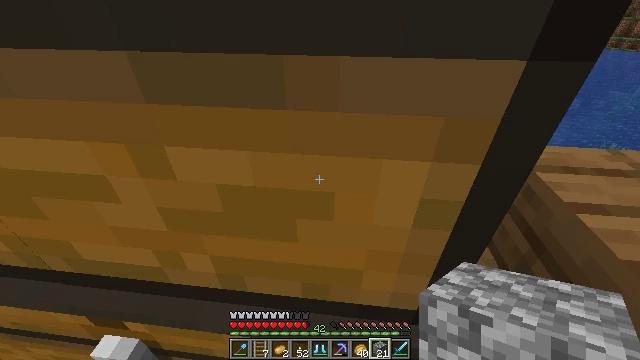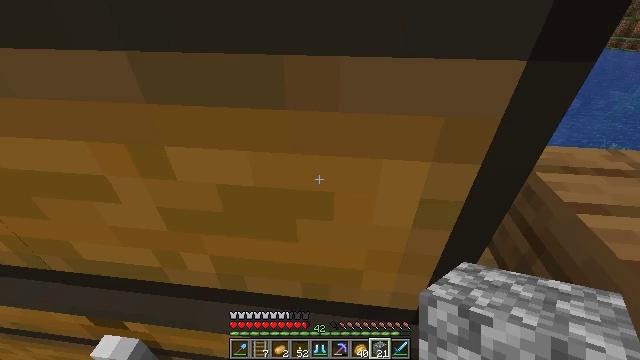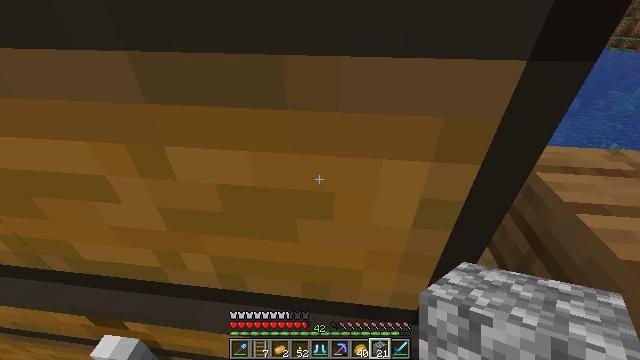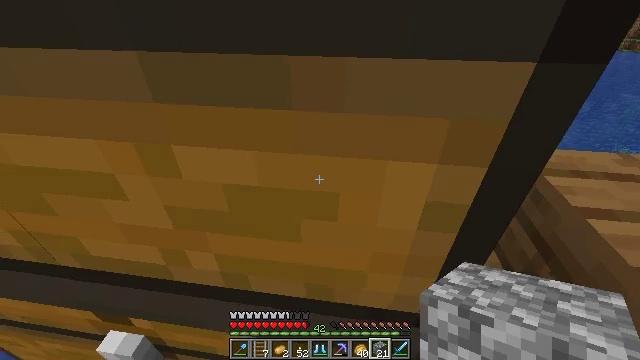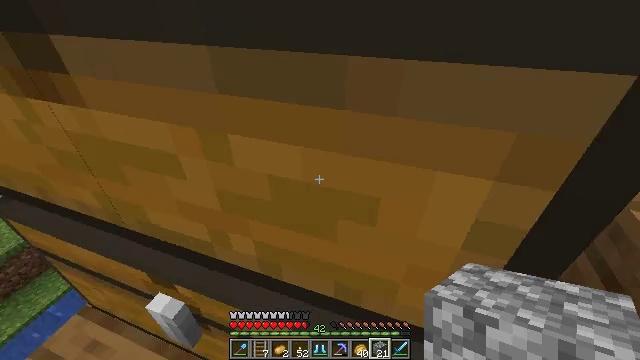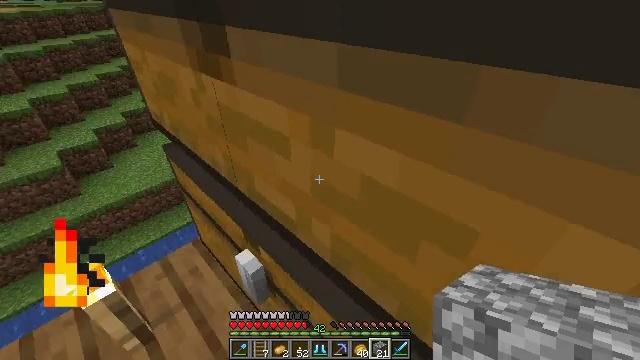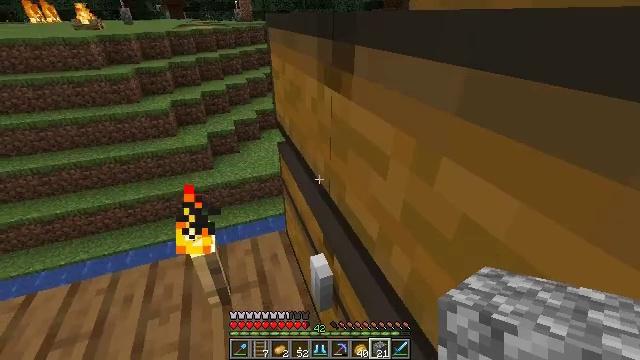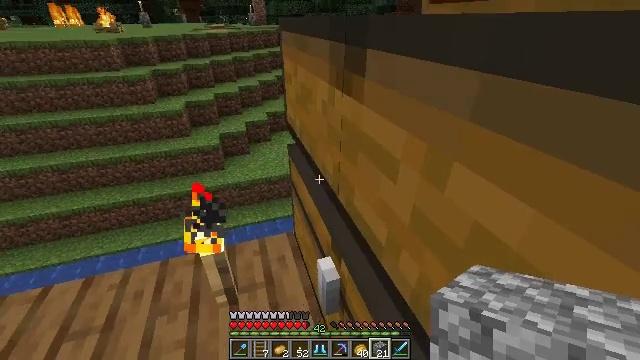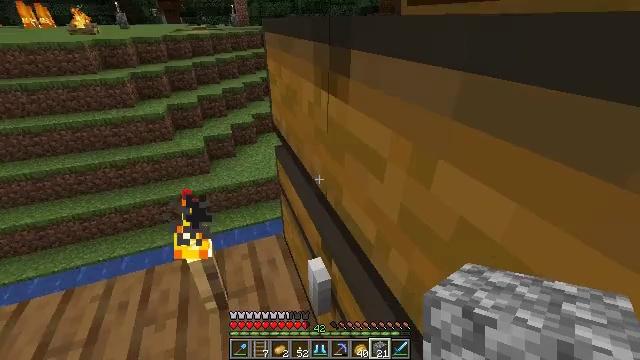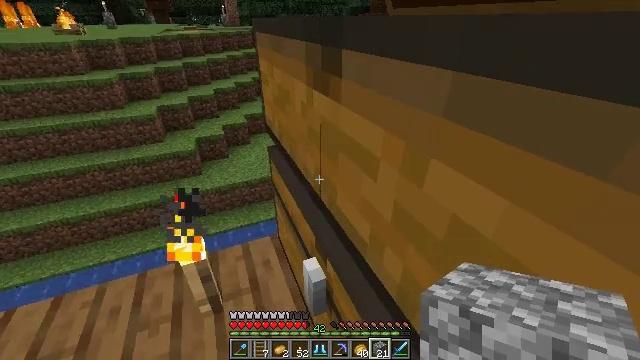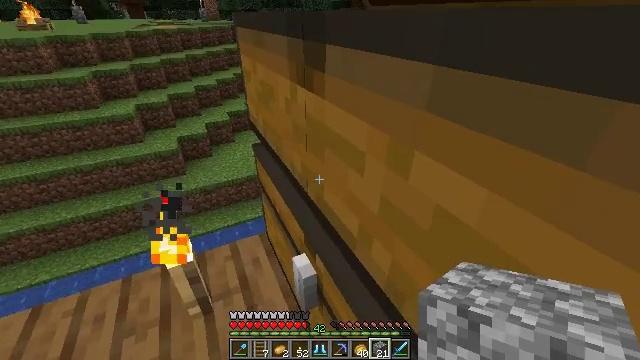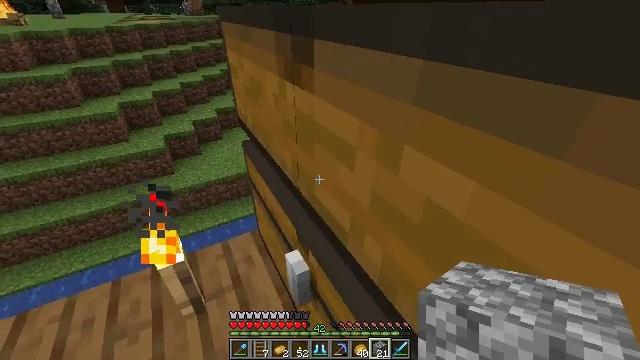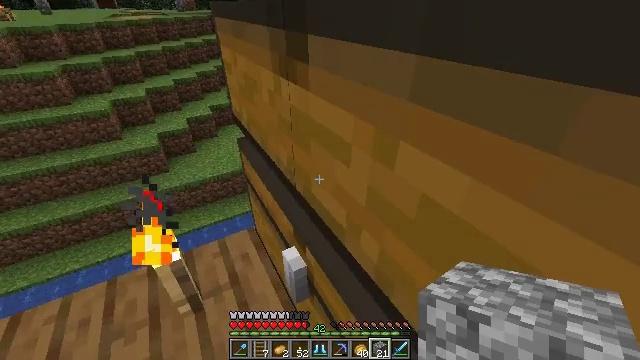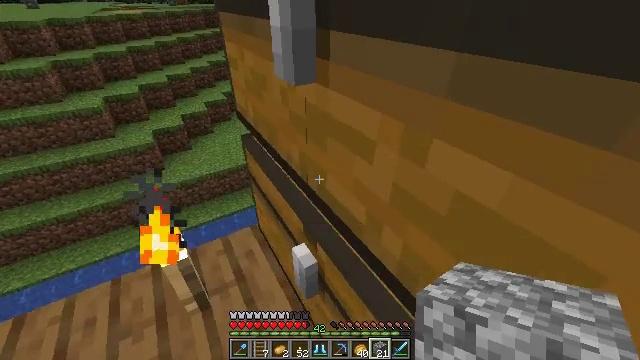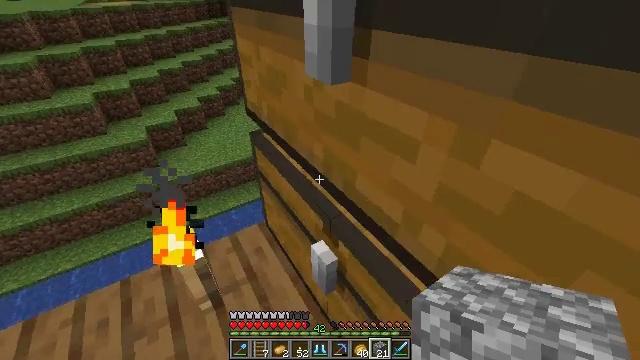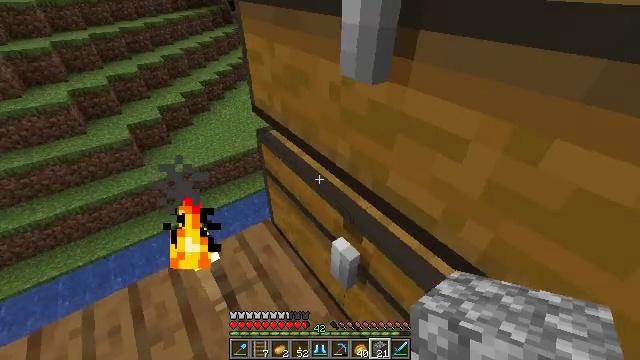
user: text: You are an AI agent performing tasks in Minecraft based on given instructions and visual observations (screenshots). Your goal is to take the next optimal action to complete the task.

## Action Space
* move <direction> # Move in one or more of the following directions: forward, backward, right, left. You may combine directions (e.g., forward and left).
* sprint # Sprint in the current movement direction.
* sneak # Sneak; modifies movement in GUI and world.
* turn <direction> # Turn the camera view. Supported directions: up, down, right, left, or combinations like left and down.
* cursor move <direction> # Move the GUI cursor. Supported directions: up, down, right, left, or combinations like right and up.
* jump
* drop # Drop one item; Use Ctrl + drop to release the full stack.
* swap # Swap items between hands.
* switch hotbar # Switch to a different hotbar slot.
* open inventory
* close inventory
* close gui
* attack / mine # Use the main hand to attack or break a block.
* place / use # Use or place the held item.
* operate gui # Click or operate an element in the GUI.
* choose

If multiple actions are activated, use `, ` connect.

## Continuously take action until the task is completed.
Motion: motion action
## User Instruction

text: Combine gold nuggets and a carrot to make a golden carrot.
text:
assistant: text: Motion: no_op
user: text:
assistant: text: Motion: no_op
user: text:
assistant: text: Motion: turn left
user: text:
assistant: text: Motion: turn left
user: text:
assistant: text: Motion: turn left
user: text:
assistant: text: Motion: turn left and up
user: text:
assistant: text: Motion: turn left
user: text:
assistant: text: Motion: turn right
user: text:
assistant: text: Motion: turn right
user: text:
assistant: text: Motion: turn right
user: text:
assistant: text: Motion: turn right
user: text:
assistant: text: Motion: turn right
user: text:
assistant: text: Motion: move left, turn right
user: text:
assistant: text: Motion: move left, turn right and down
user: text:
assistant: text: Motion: move left, turn right and down
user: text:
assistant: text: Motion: move left, turn right and down
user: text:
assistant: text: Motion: move left, turn right and down
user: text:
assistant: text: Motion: turn right and down
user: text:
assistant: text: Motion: turn right and down
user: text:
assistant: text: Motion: turn right
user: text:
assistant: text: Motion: turn right
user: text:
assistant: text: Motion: turn right
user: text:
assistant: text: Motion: turn right
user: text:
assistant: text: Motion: no_op
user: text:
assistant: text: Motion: no_op
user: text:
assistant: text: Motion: no_op
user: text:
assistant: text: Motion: use / place
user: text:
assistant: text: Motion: use / place
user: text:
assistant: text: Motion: use / place
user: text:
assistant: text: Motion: no_op